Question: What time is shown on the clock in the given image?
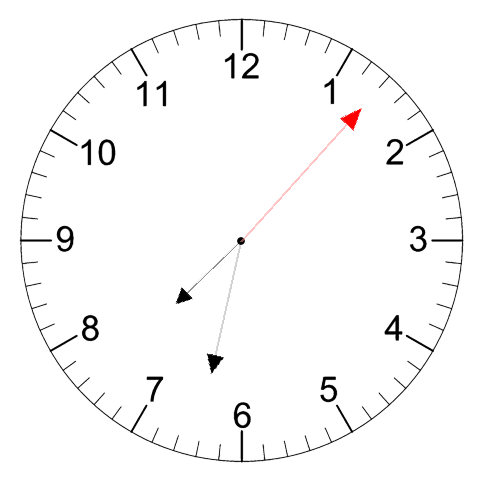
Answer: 07:32:07